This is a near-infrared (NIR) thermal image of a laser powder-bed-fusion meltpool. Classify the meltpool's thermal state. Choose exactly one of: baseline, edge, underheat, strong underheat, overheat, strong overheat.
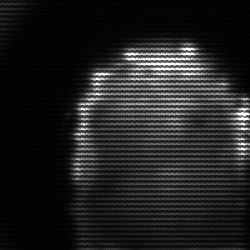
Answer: baseline